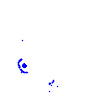
Particle: kaon